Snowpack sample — Loveland Pass, Silver Plume, Colorado, USA (1/12/25, 11:40 AM MST)
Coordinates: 39.66, -105.88
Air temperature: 7 °F
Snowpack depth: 140 cm
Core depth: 10 cm
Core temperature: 41 °F
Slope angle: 11°, slope face: 30°
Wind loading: high
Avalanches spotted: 2
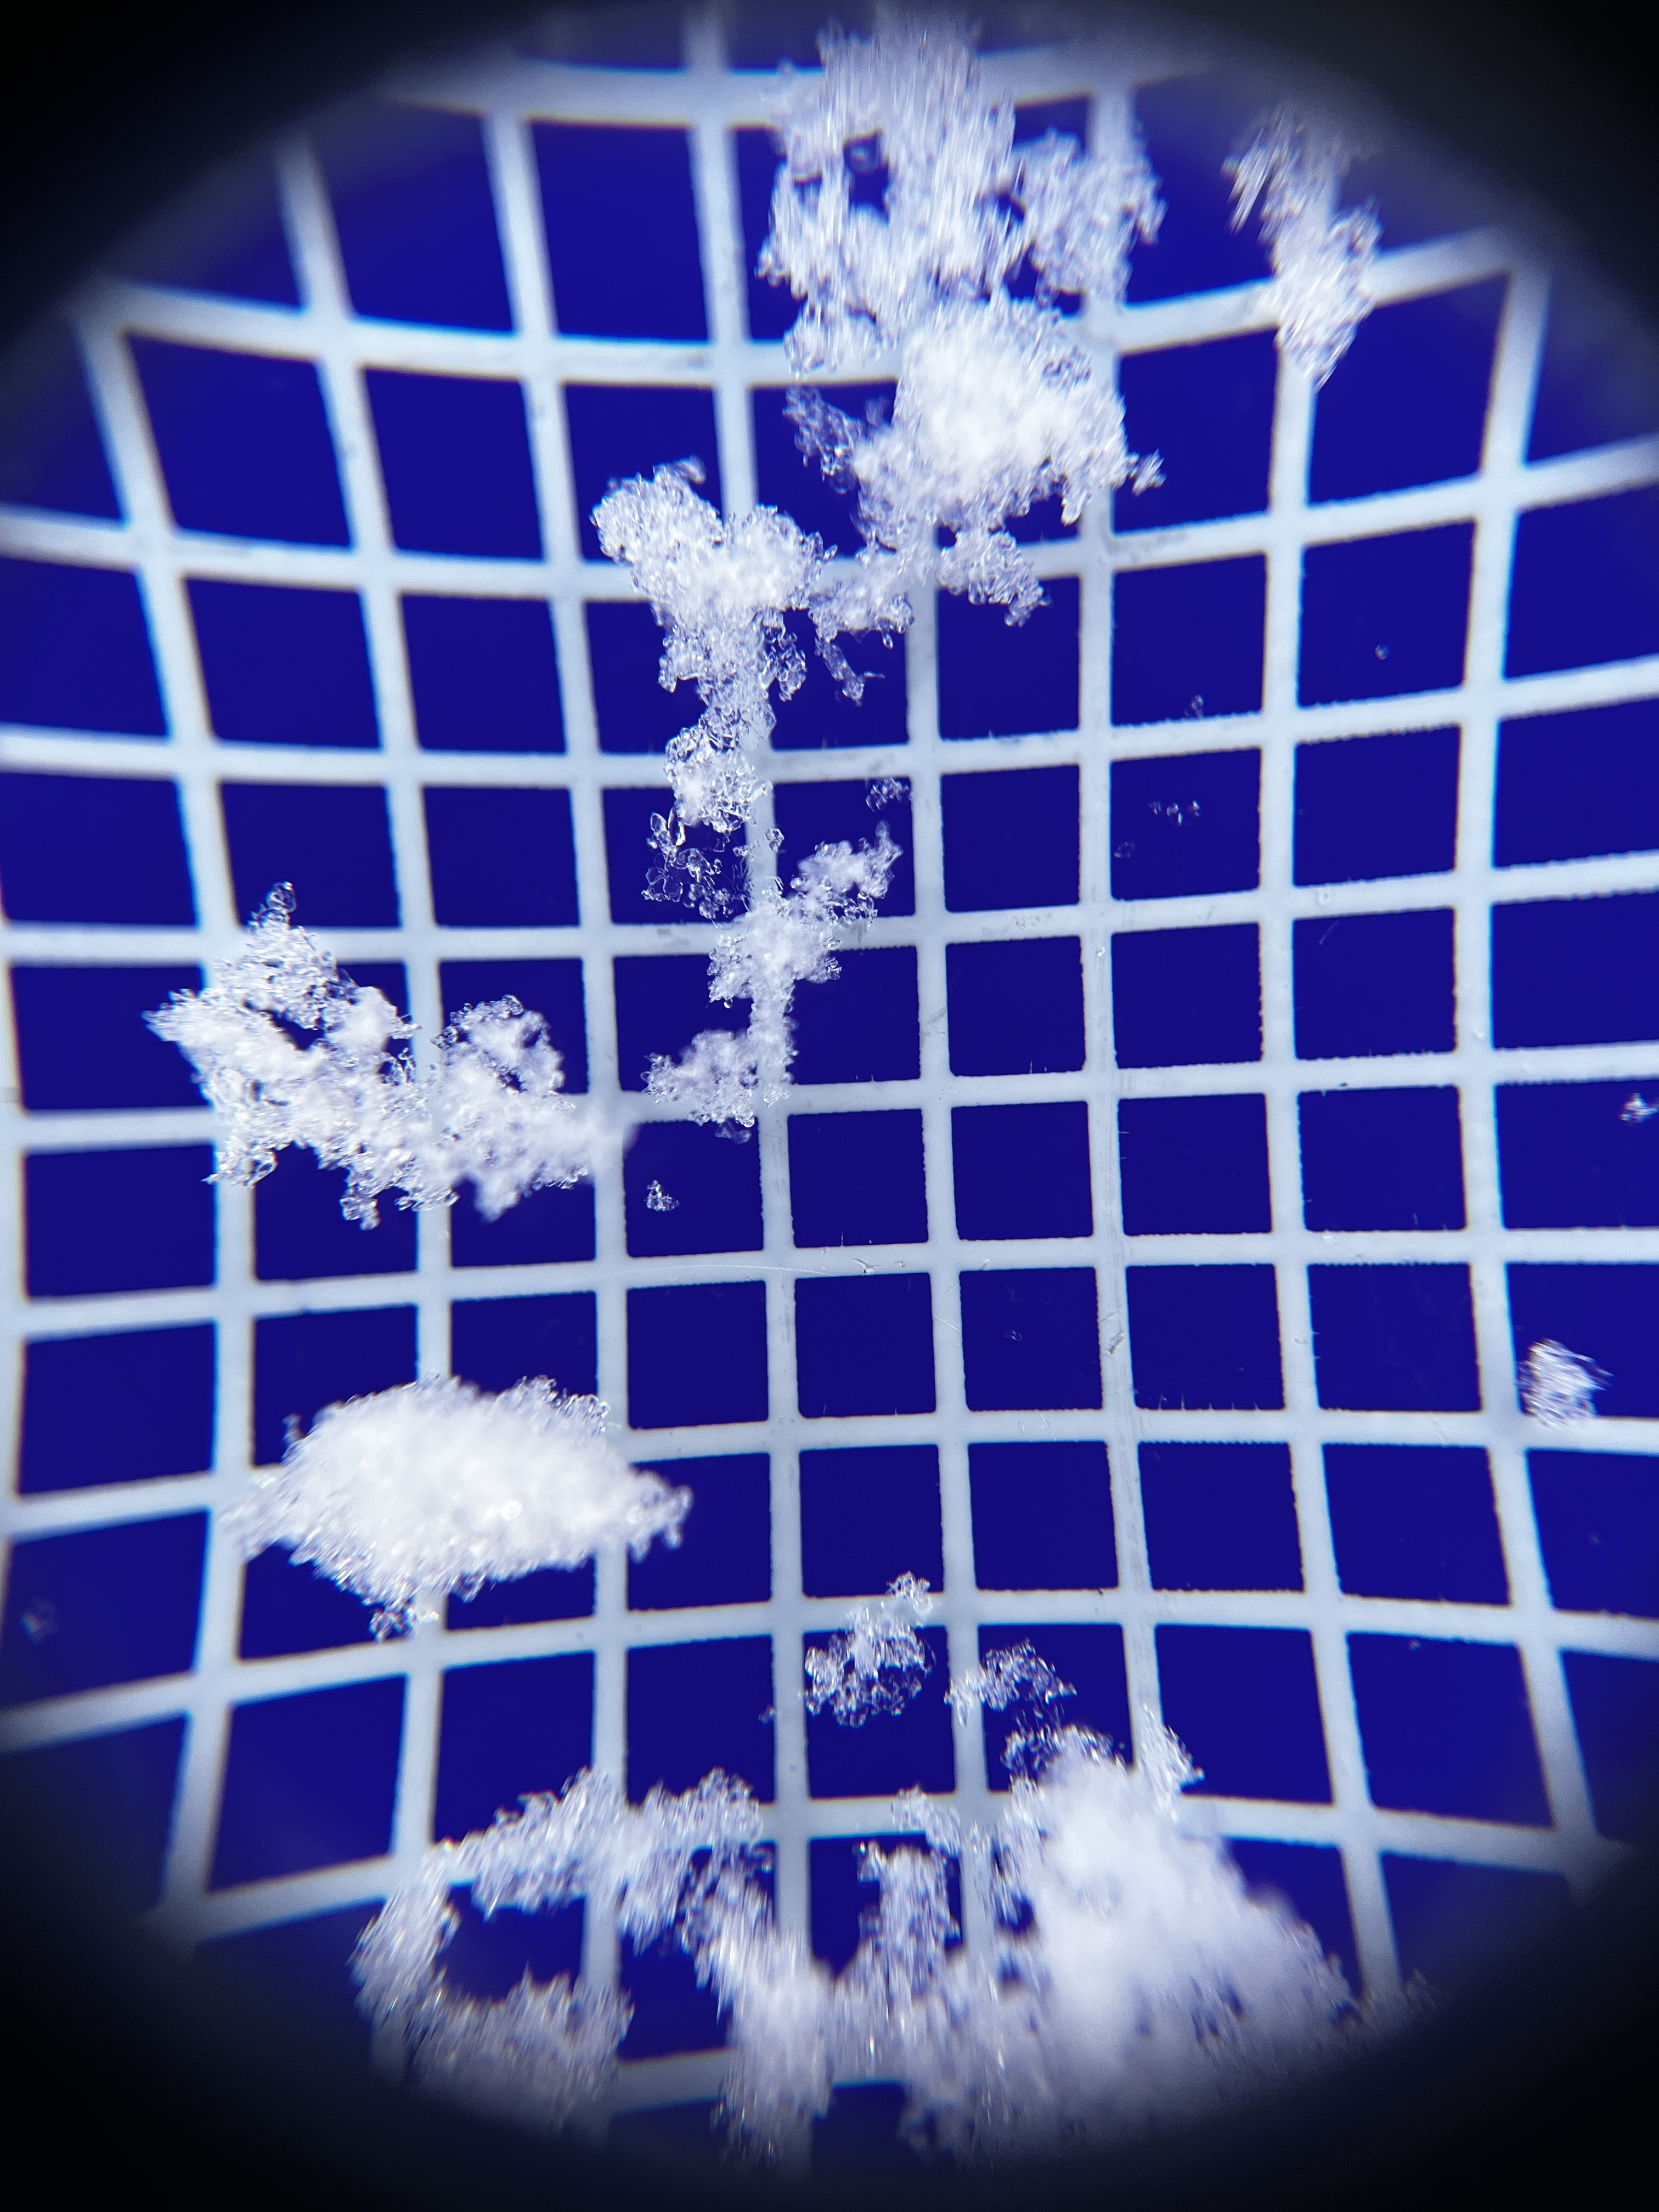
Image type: magnified_profile
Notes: Pilot using slightly modified coring method that took too large segment for snow profile picturing, advised not to use in higher level models. Two avalanche on south face nearby, partially cloudy with light snow in the last 24 hours. Lots of wind loading on eastern features.